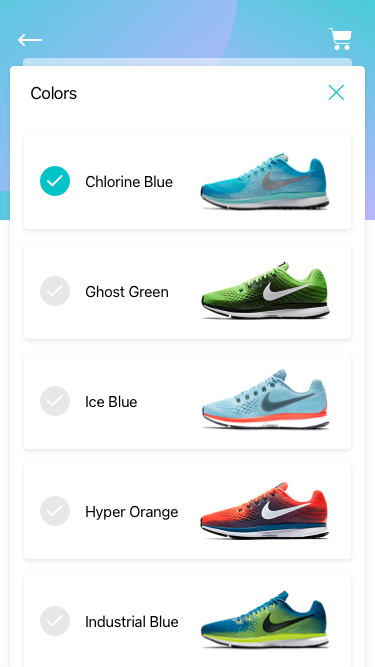
Text in this UI design:
Colors
Chlorine Blue
Ghost Green
Ice Blue
Hyper Orange
Industrial Blue